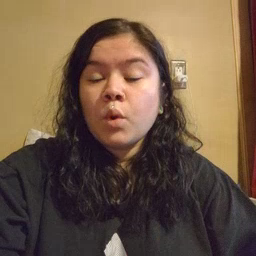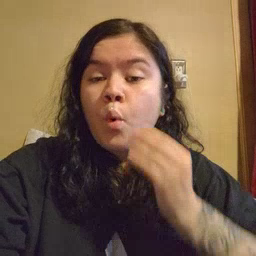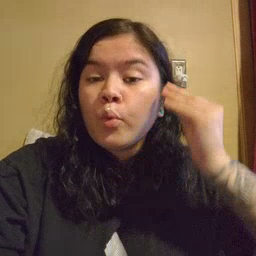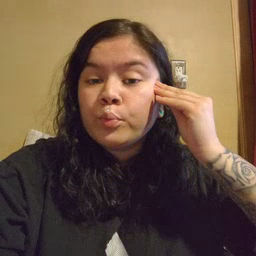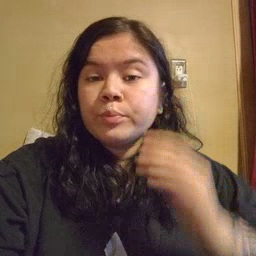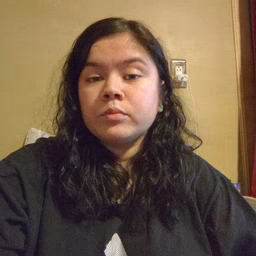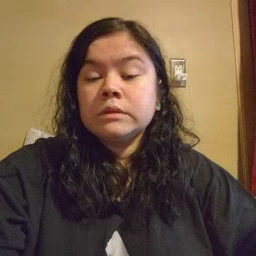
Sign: home